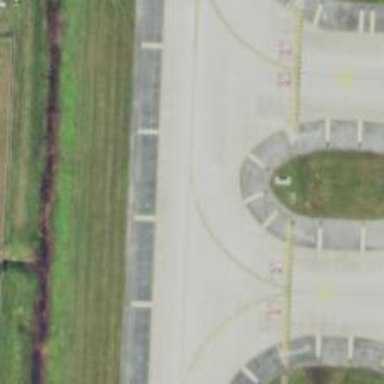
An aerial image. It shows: View of taxiway at the airport.